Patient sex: M
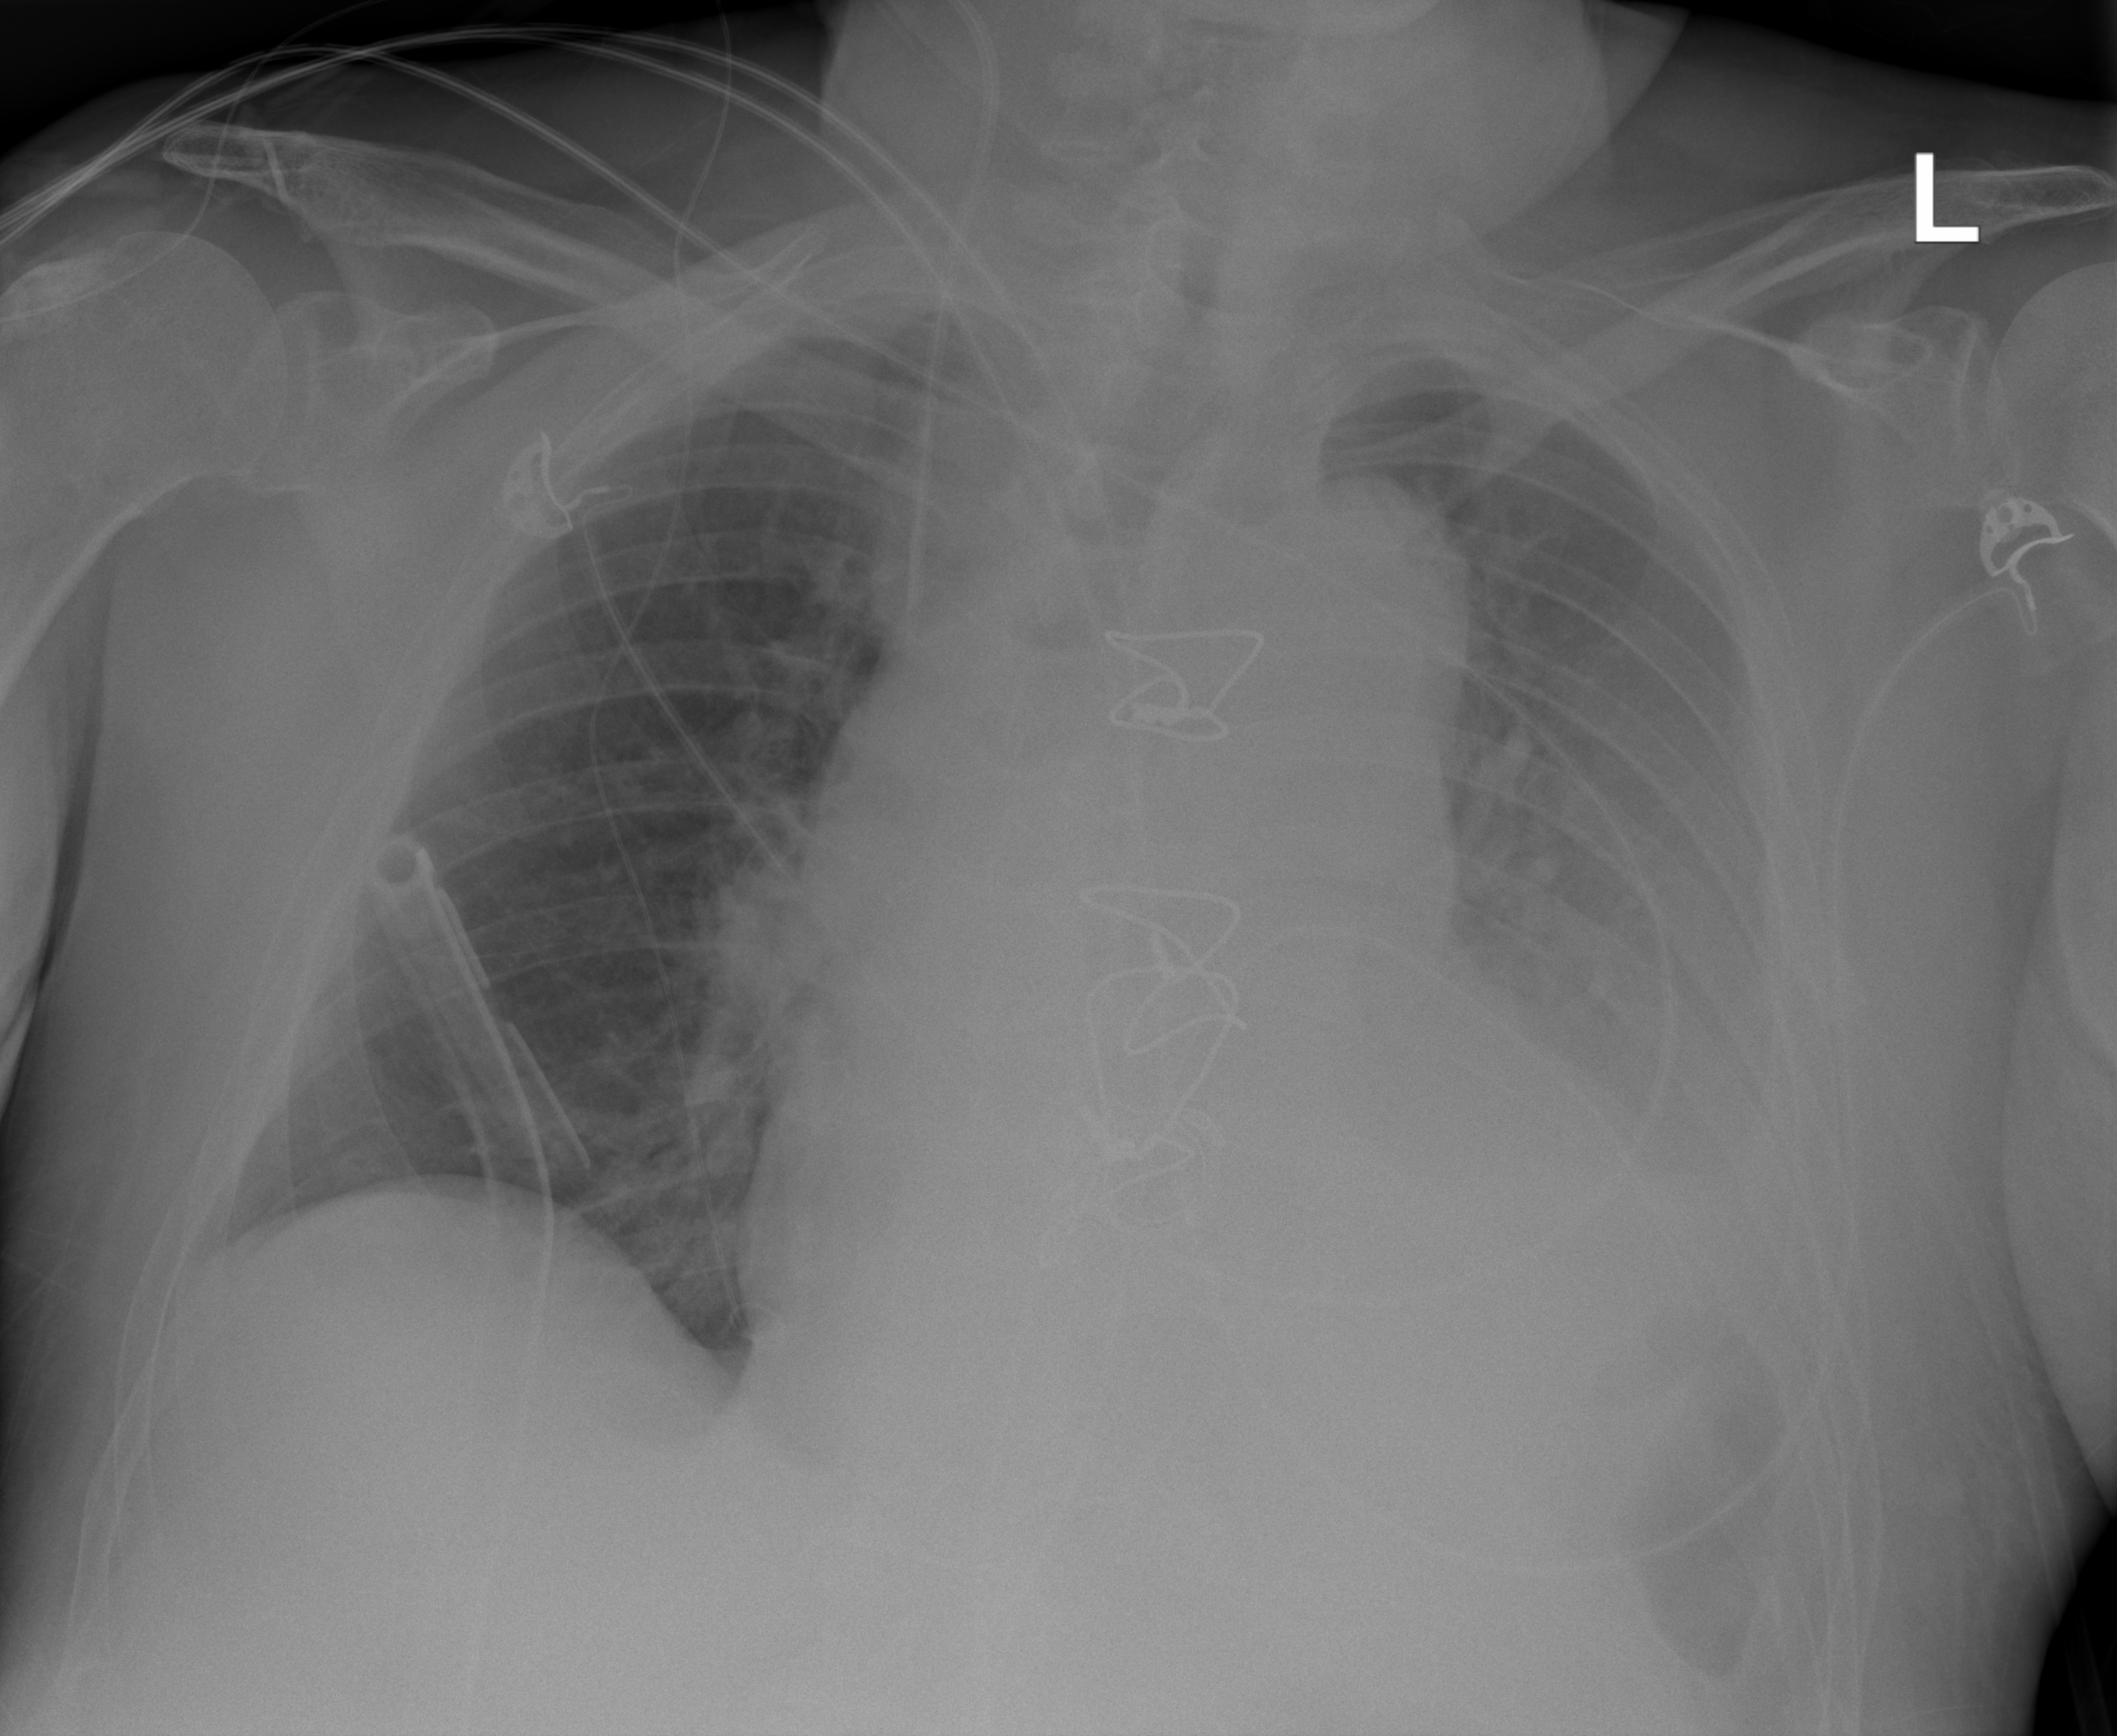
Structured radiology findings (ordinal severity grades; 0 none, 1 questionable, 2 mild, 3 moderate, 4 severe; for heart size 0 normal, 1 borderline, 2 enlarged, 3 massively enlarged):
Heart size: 2
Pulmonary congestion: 2
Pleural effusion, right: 0
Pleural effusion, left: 3
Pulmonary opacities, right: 0
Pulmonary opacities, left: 1
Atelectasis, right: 0
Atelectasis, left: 3